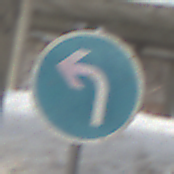
Verkehrszeichen: VorgeschriebeneFahrtrichtungLinks
Umgebung: Roofed, Suburban
Tageszeit: MorningAfternoon
Wetter: PartlyCloudy
Licht: Natural
Jahreszeit: Winter
Kontrast: LowContrast